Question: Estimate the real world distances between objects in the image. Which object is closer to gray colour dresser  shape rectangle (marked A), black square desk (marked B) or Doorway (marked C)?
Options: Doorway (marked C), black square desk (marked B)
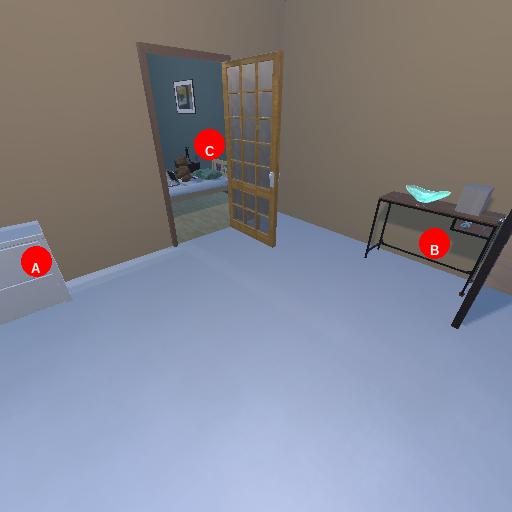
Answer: Doorway (marked C)